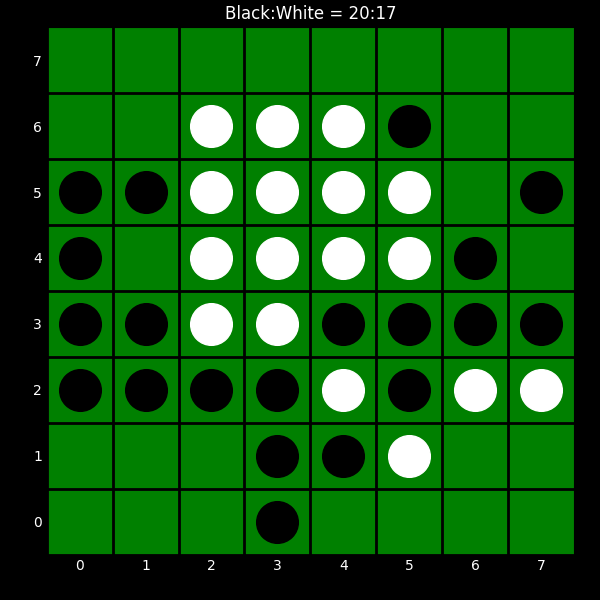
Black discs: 20
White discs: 17